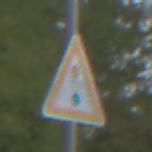
Verkehrszeichen: Lichtzeichenanlage
Umgebung: Outdoor, Suburban
Tageszeit: Midday
Wetter: Overcast
Licht: Natural
Jahreszeit: NotSpecified
Kontrast: LowContrast